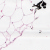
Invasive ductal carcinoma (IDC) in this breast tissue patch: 0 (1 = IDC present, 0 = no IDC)